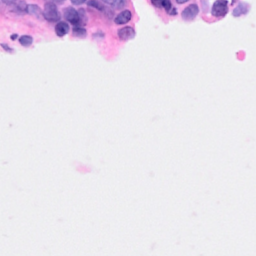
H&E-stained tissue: Breast